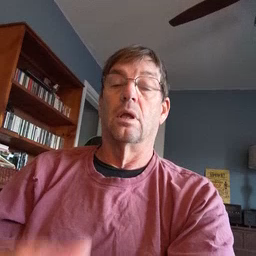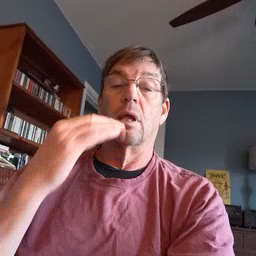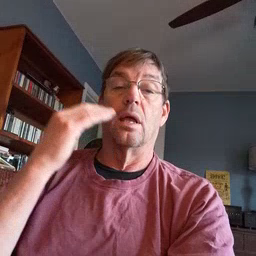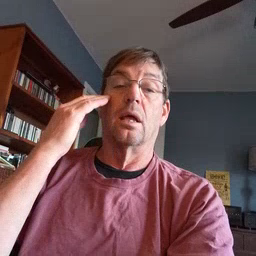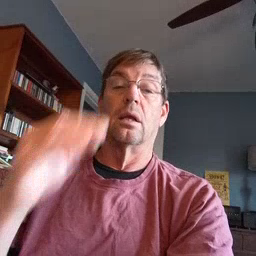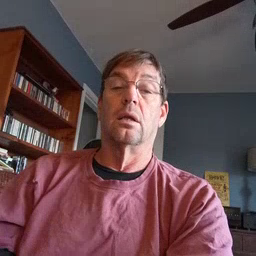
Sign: head